Interaction volume radius: 10 \u00c5
Interaction volume height: 20 \u00c5
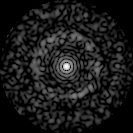
Disorder parameter: 0.8328